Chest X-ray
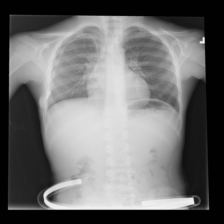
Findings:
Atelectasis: negative
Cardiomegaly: negative
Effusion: negative
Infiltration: positive
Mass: negative
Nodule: negative
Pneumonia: negative
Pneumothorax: negative
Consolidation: negative
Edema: negative
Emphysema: negative
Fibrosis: negative
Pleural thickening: negative
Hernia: negative